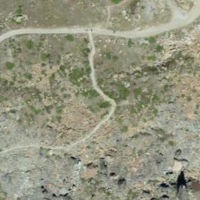
EUNIS habitat code: 31
Species observed at this site:
Chamaenerion angustifolium